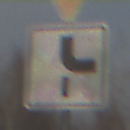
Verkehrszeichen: VerlaufVorfahrtsstrasse10
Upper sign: VorfahrtGewaehren
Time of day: MorningAfternoon
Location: Outdoor (Nature)
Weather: PartlyCloudy
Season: Winter
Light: Natural